Aerial crown-view tile of a tropical tree (Barro Colorado Island, Panama), acquired 20250818:
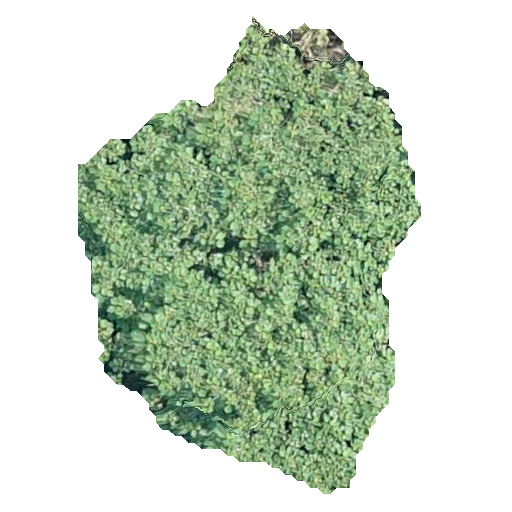
Species: Ochroma pyramidale
GBIF accepted scientific name: Ochroma pyramidale
Crown area: 158.156 m²